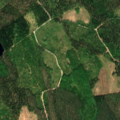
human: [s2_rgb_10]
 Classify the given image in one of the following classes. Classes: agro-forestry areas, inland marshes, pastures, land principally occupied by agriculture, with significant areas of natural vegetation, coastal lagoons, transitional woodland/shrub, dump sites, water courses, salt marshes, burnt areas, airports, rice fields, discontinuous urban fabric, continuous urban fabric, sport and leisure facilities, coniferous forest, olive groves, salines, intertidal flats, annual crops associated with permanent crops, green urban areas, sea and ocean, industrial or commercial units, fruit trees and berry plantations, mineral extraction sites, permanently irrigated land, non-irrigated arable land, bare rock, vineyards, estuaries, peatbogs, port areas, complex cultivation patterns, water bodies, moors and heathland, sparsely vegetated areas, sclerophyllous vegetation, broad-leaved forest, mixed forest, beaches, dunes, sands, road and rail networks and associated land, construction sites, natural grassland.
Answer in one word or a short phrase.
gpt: coniferous forest, mixed forest, transitional woodland/shrub, water bodies